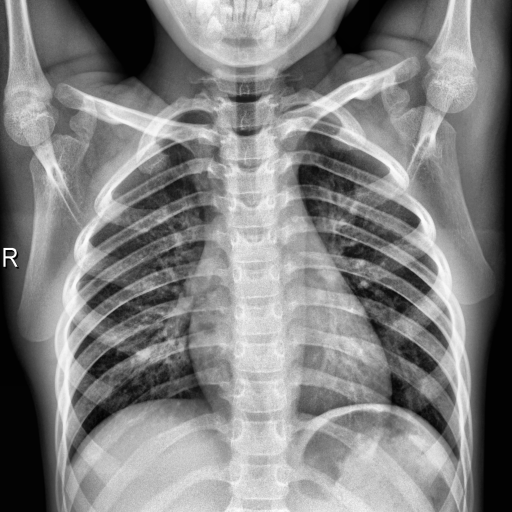
Finding: NORMAL